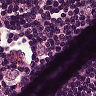
Metastatic tissue present: yes